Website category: university
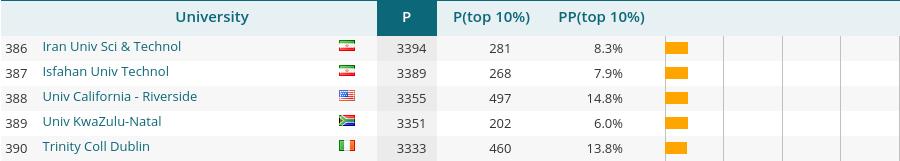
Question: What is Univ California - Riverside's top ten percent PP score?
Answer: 14.8%

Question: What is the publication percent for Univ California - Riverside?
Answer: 14.8%

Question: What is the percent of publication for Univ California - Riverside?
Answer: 14.8%

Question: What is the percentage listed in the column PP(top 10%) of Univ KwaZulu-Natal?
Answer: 6.0%

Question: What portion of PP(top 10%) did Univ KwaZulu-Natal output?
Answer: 6.0%

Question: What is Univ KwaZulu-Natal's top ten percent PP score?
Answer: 6.0%

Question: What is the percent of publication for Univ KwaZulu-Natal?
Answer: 6.0%

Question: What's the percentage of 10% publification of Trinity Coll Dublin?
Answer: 13.8%

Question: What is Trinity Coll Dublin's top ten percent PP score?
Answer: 13.8%

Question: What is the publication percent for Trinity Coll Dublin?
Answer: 13.8%

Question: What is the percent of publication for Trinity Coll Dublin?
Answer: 13.8%

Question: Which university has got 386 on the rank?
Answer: Iran Univ Sci & Technol

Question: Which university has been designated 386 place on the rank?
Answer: Iran Univ Sci & Technol

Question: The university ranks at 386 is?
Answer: Iran Univ Sci & Technol

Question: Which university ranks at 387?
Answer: Isfahan Univ Technol

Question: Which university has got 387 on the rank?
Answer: Isfahan Univ Technol

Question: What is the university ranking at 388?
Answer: Univ California - Riverside

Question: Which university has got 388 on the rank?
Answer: Univ California - Riverside

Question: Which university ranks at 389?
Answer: Univ KwaZulu-Natal

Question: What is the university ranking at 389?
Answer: Univ KwaZulu-Natal

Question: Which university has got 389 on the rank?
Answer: Univ KwaZulu-Natal

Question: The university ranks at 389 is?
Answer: Univ KwaZulu-Natal

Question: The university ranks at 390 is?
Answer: Trinity Coll Dublin

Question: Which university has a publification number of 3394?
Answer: Iran Univ Sci & Technol

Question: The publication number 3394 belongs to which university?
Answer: Iran Univ Sci & Technol

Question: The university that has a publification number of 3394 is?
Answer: Iran Univ Sci & Technol

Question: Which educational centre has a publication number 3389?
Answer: Isfahan Univ Technol

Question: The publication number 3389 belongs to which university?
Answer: Isfahan Univ Technol

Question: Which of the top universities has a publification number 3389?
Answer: Isfahan Univ Technol

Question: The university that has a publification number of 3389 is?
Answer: Isfahan Univ Technol

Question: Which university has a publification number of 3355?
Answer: Univ California - Riverside

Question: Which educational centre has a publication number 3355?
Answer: Univ California - Riverside

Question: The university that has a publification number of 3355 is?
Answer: Univ California - Riverside

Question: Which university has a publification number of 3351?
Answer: Univ KwaZulu-Natal

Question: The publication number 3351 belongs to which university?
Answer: Univ KwaZulu-Natal

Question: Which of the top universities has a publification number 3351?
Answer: Univ KwaZulu-Natal

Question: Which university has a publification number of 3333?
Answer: Trinity Coll Dublin

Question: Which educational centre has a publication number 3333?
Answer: Trinity Coll Dublin

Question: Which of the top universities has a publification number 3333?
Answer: Trinity Coll Dublin

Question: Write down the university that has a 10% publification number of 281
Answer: Iran Univ Sci & Technol

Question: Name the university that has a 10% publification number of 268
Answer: Isfahan Univ Technol

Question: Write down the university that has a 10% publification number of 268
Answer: Isfahan Univ Technol

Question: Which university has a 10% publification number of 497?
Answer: Univ California - Riverside

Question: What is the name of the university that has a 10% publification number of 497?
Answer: Univ California - Riverside

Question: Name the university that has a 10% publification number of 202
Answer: Univ KwaZulu-Natal

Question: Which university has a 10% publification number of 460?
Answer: Trinity Coll Dublin

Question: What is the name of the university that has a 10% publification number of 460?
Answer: Trinity Coll Dublin